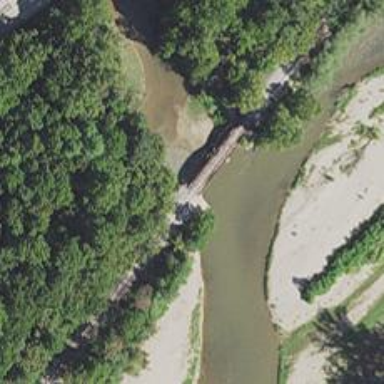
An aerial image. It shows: Preserved railway bridge with rails.